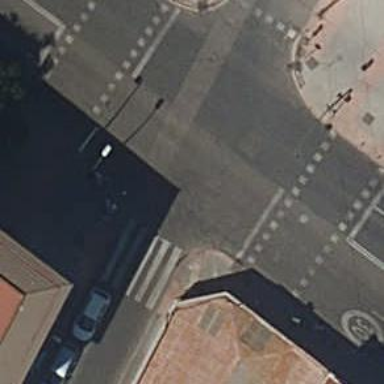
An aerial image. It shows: Road with traffic signals at the crossing.